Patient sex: F
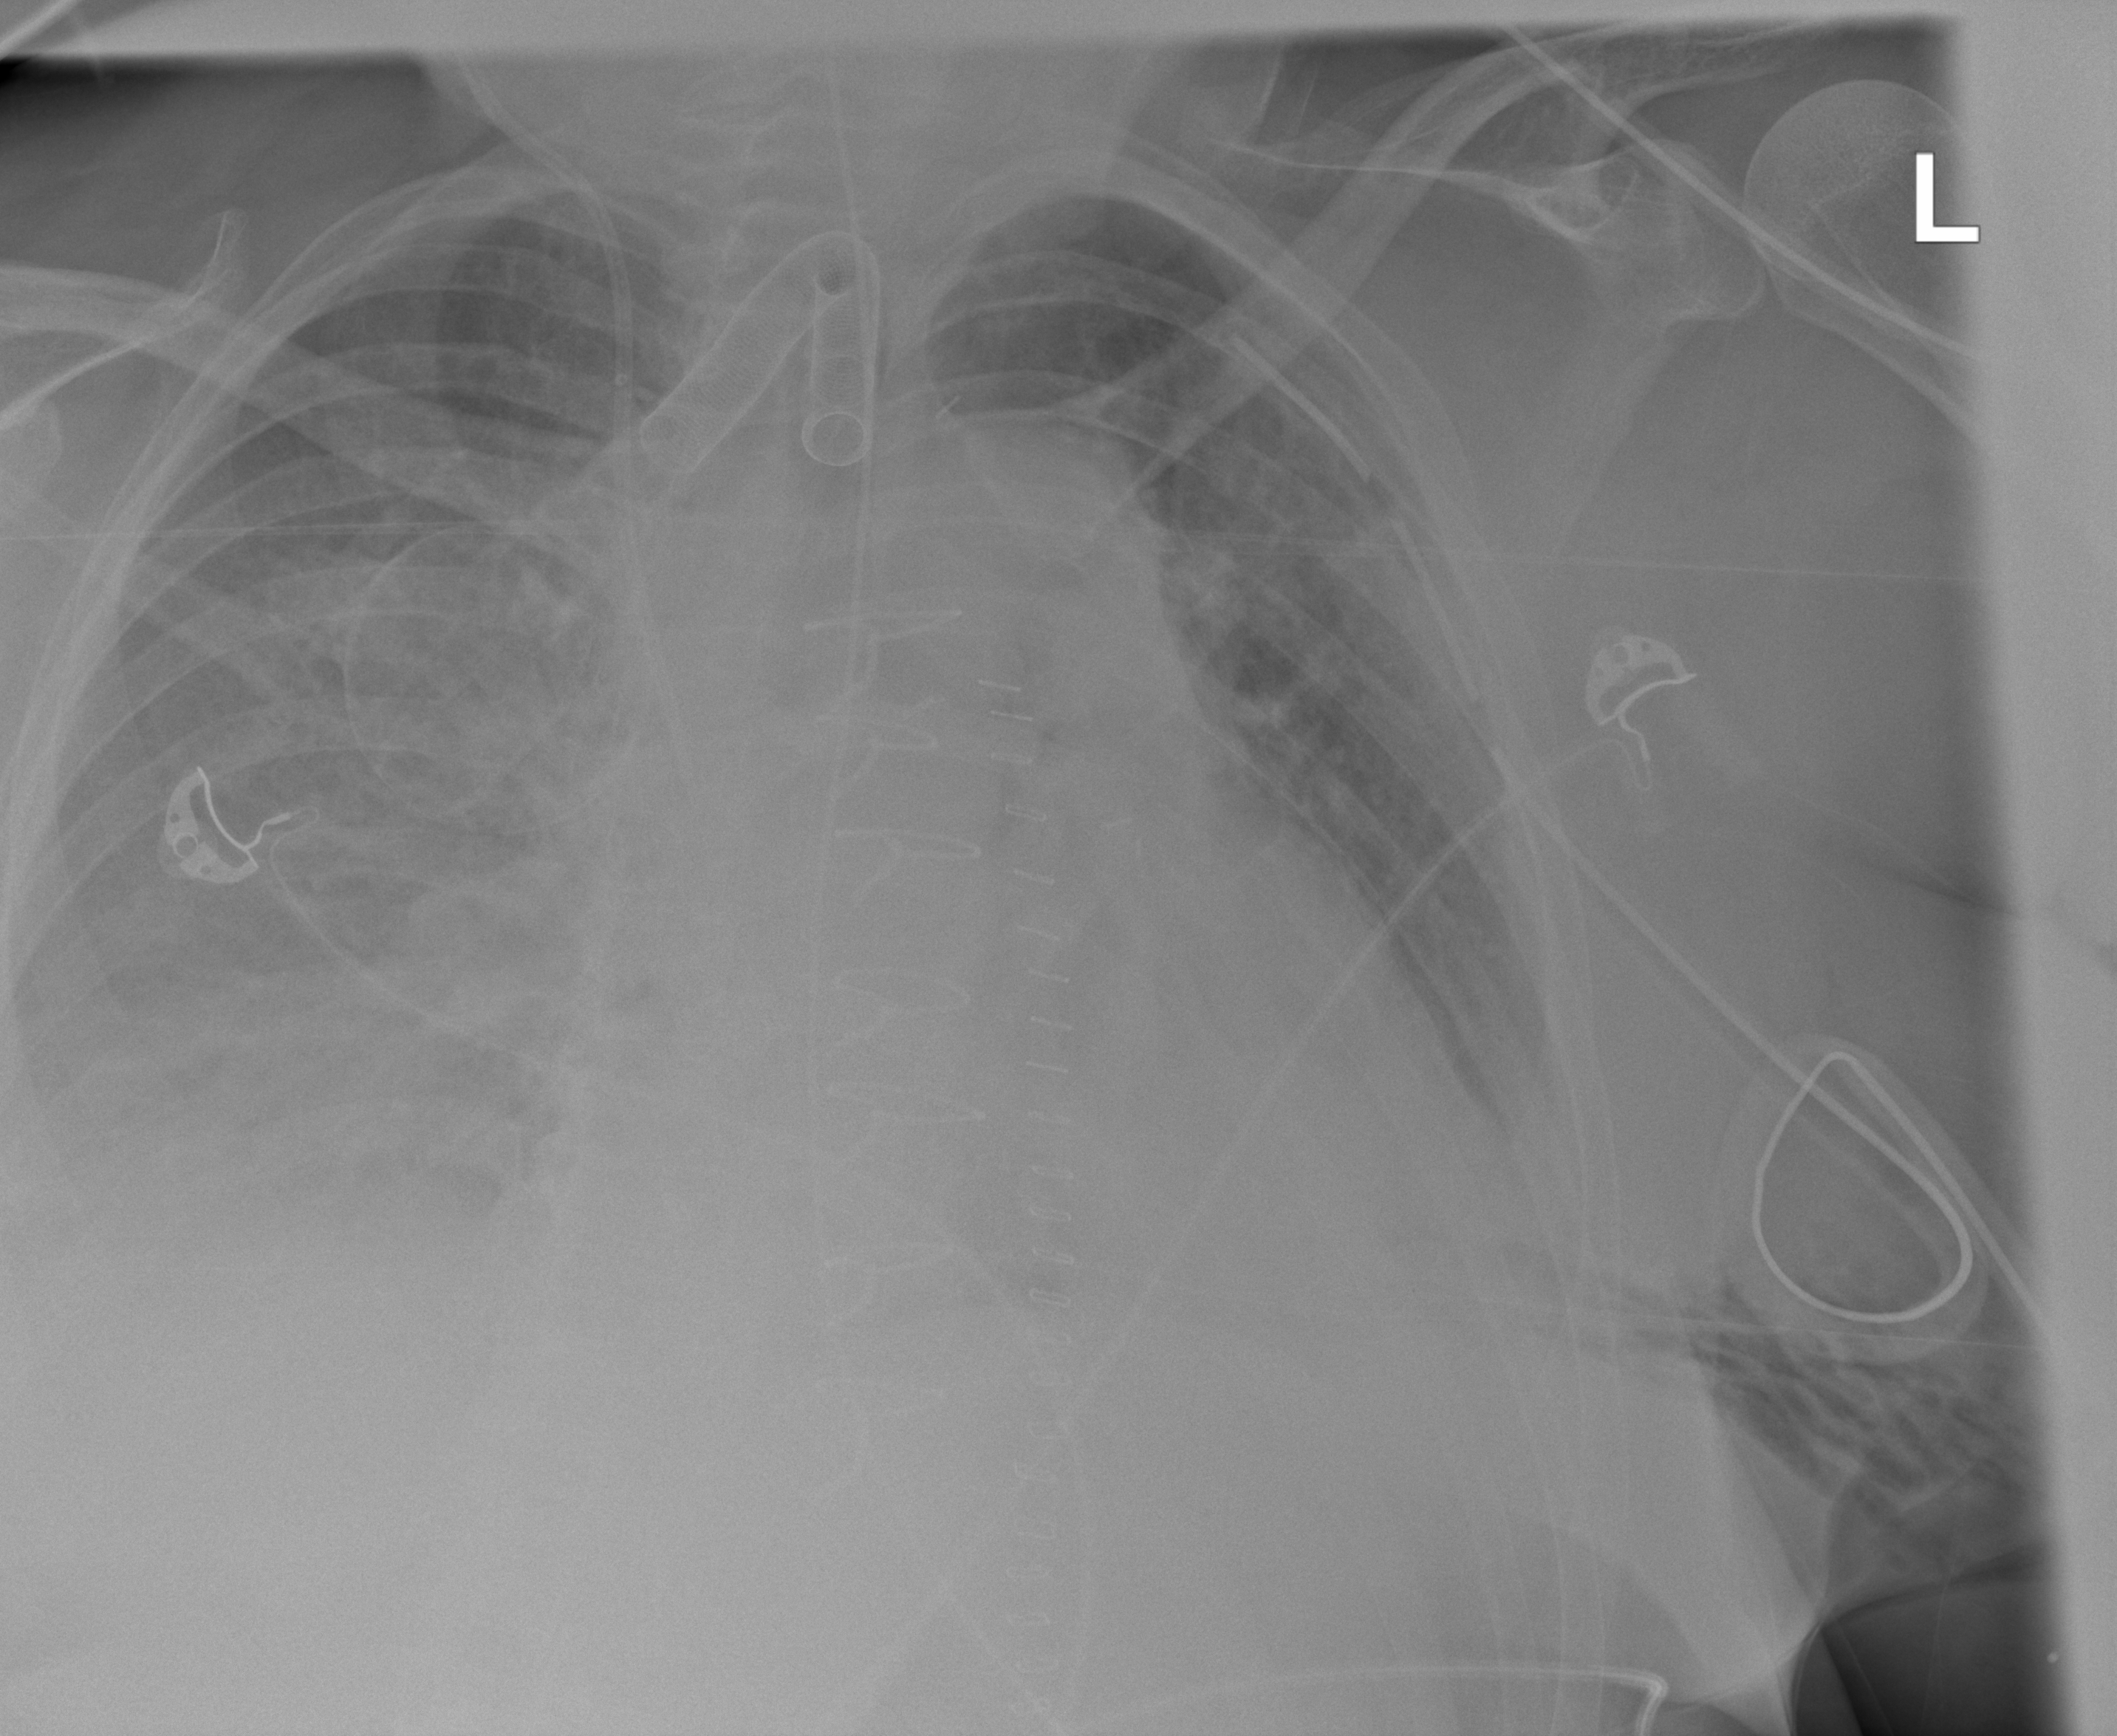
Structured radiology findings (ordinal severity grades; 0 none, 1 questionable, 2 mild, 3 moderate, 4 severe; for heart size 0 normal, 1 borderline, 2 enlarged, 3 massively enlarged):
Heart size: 2
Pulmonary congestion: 2
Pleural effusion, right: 3
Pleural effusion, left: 3
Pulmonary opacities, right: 3
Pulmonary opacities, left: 2
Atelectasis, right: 3
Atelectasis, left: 3